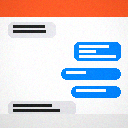
Screen state: on